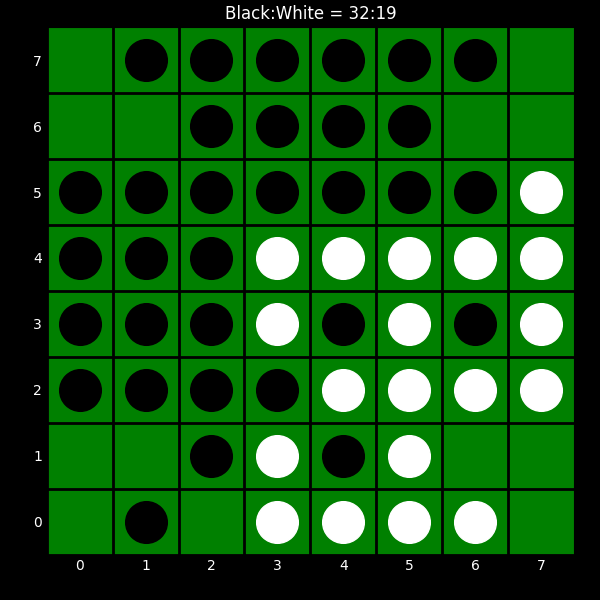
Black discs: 32
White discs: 19